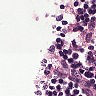
Metastatic tissue present: no